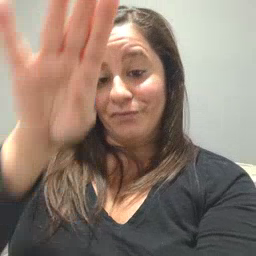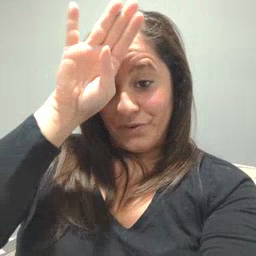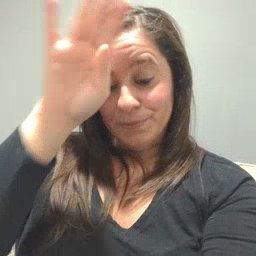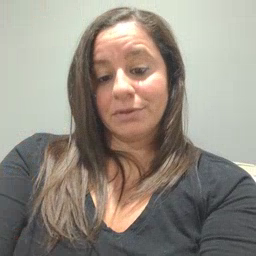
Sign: fireman